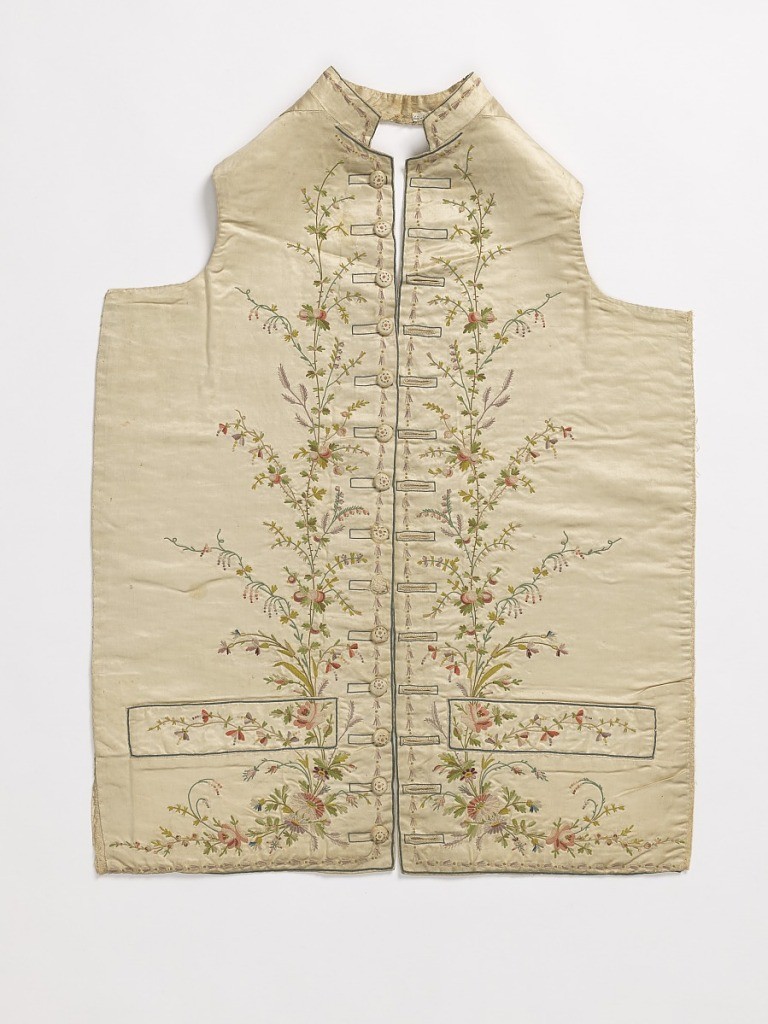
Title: Waistcoat fronts
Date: late 18th century
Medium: silk Technique: chain stitch embroidery on satin weave
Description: Gentleman's waistcoat fronts, connected by a low standing collar, are embroidered in multicolored naturalistic flower sprays. Waistcoat is straight across the bottom with straight pocket flaps.